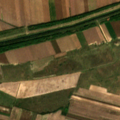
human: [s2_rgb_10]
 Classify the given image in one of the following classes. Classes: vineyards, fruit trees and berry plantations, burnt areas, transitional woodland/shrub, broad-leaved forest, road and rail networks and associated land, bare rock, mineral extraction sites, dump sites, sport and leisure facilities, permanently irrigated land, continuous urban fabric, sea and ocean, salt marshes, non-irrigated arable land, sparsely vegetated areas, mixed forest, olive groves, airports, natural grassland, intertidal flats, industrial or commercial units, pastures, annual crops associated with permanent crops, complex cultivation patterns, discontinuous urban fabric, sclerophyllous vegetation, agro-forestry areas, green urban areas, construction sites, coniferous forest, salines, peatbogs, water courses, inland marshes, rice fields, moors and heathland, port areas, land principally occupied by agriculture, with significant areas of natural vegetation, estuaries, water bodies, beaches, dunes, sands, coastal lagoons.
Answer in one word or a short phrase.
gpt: non-irrigated arable land, pastures, water courses